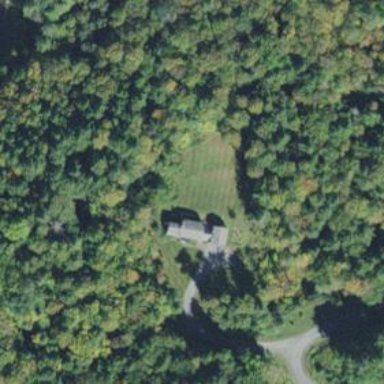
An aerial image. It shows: Simple and straightforward house.